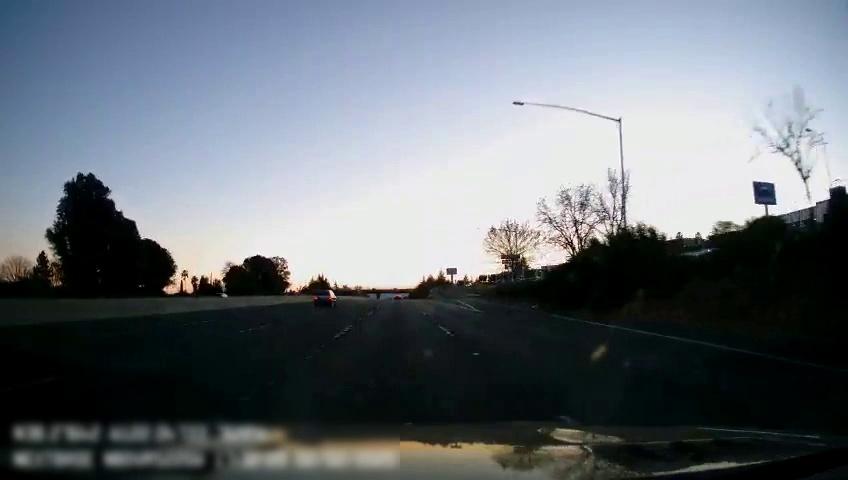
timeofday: Day
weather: Sunny
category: Drivable Space
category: Vehicles | SUV
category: Vehicles | SUV
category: Lanes | Current Lane
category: Lanes | Alternate Lane
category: Lanes | Alternate Lane
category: Lanes | Alternate Lane
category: Lanes | Current Lane
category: Lanes | Alternate Lane
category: Lanes | Alternate Lane